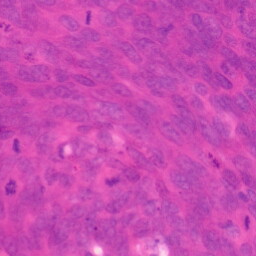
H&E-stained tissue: Colon